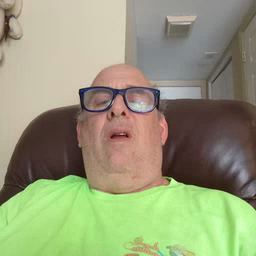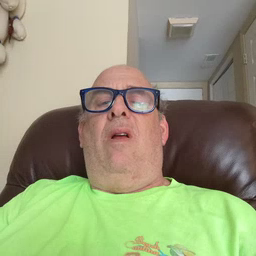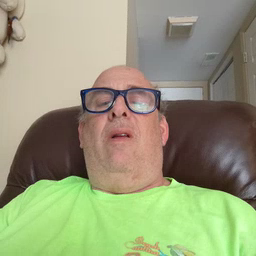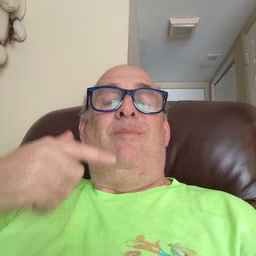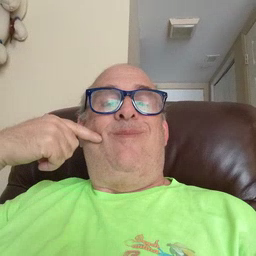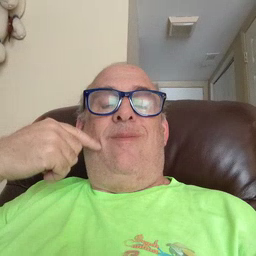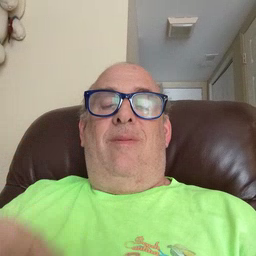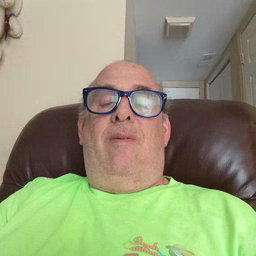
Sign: smile